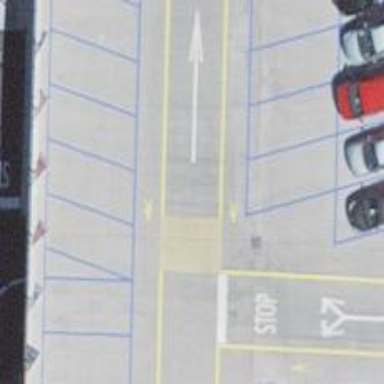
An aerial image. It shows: Parking aisle designated as service road.